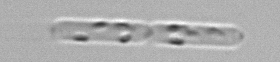
Label: Cerataulina_pelagica